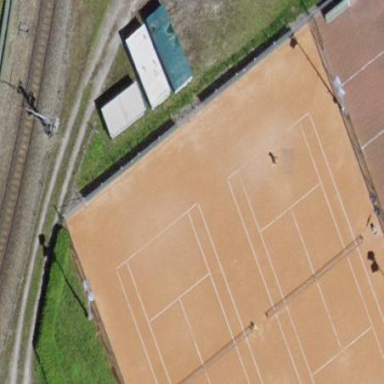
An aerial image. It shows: Tennis court with sandy surface located in pitch designated for leisure land.